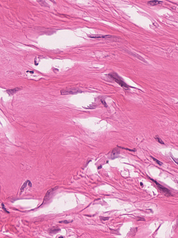
Tumor epithelial tissue: no
Tumor-associated stroma tissue: yes
Normal tissue: no